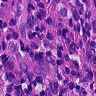
Metastatic tissue present: yes